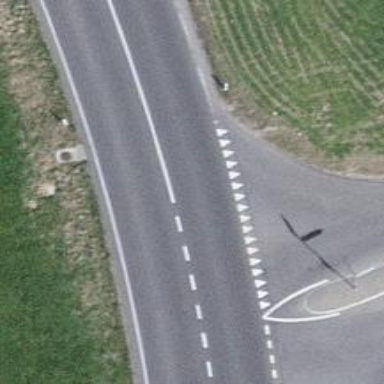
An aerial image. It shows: Secondary road.